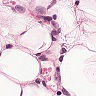
Metastatic tissue present: yes